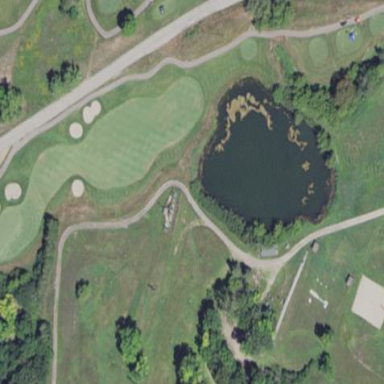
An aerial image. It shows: Water hazard on golf course.